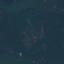
Land use / land cover: Forest